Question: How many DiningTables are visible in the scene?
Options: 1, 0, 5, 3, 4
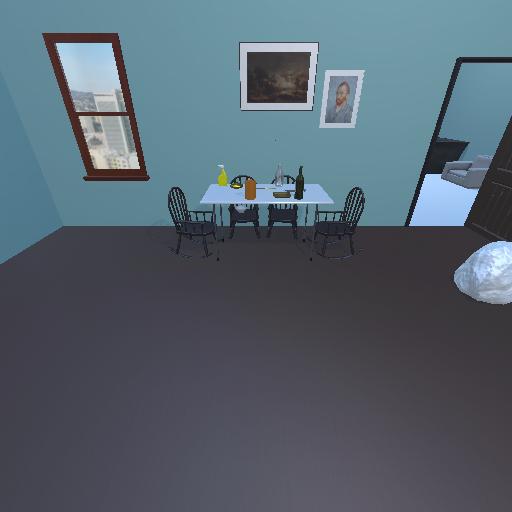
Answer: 1